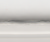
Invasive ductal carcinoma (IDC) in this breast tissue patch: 0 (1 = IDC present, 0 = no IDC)